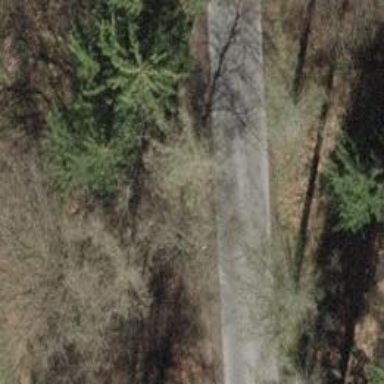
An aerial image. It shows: Unclassified road.